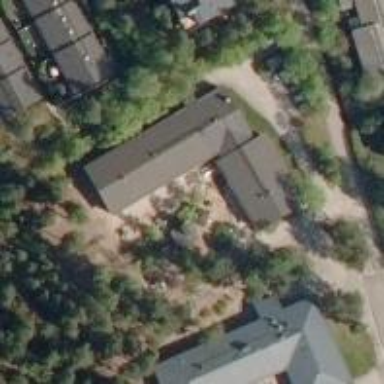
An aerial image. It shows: Kindergarten.